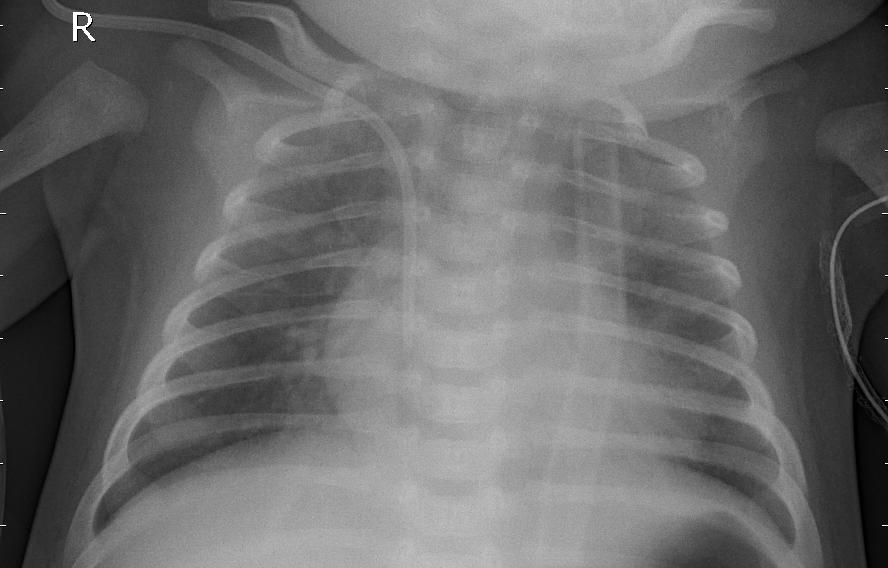
Diagnosis: PNEUMONIA